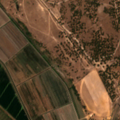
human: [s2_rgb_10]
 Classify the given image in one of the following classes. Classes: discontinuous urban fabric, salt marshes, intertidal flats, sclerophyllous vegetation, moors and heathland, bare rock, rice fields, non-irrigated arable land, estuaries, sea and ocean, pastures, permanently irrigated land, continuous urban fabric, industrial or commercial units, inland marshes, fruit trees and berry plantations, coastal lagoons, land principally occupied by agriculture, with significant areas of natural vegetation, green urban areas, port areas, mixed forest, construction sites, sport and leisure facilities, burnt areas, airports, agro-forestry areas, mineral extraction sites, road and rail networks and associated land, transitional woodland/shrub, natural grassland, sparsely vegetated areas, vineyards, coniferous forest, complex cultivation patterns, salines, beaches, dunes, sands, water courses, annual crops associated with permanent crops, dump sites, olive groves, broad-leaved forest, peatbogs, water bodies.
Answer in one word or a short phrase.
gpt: permanently irrigated land, rice fields, pastures, agro-forestry areas